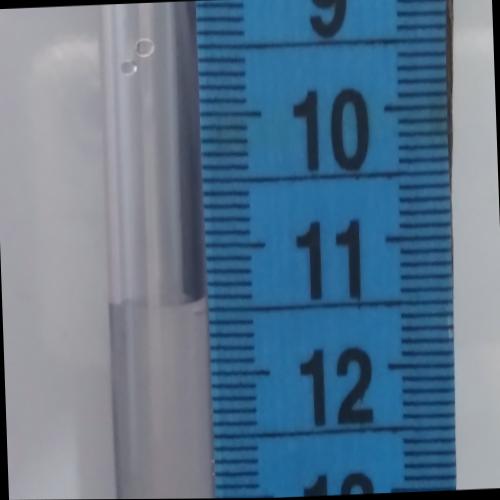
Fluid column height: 11.4 cm